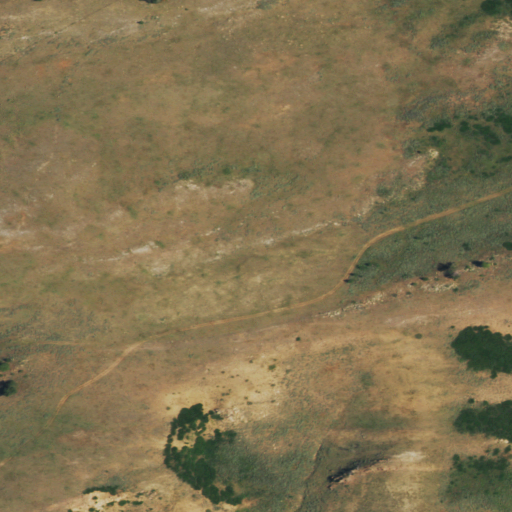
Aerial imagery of mountain in Wyoming named Negro Hill containing shrub, grassland, and evergreen forest